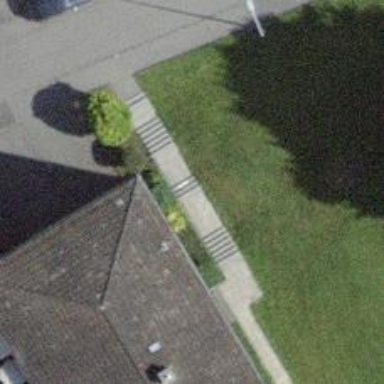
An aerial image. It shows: Road with steps.